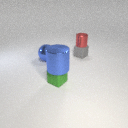
small green rubber cube in front of small gray rubber cube